Current action and preconditions to check: path_clear

Your task: For each precondition in the list above, predict whether it will hold at this action.

Consider the current scene as observed from the mobile robot's camera, and analyze the predicted future states of all dynamic agents (e.g., people, animals, vehicles, or any moving entities) within the NEXT SECOND.

IMPORTANT: Only answer "very likely" if you are absolutely certain—based on strong, clear evidence—that a dynamic agent will violate the precondition in the predicted future state. Do NOT answer "very likely" for unlikely, ambiguous, or low-probability risks.

Ask yourself for each precondition: Is there a high probability, with clear and convincing evidence, that the predicted future states of any dynamic agent will interfere with the predicted future state of the currently executing action within the NEXT SECOND, causing that precondition to fail?

Assess the risk level based on these predictions. Use "likely" or "very likely" if motions create a clear risk of interference.

Use "neutral" or "improbable" if agents are nearby but their predicted paths are clearly diverging or non-conflicting.

Failure Risk Categories: "very improbable", "improbable", "neutral", "likely", "very likely"

Answer Format: Output ONLY the probability_of_failure value from these categories: "very improbable", "improbable", "neutral", "likely", "very likely"

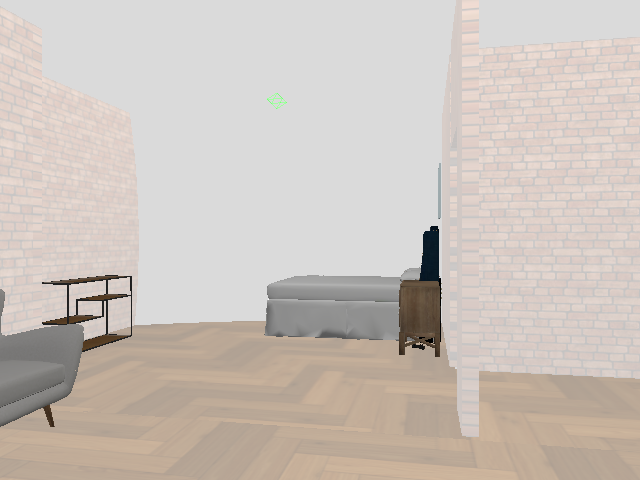

Answer: very improbable